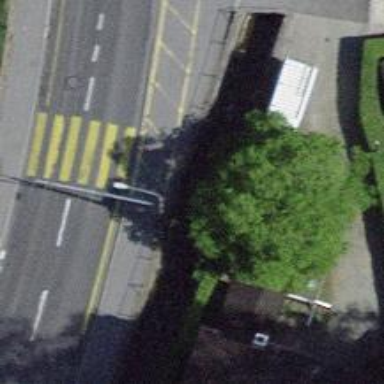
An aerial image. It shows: Kerb serving as barrier.